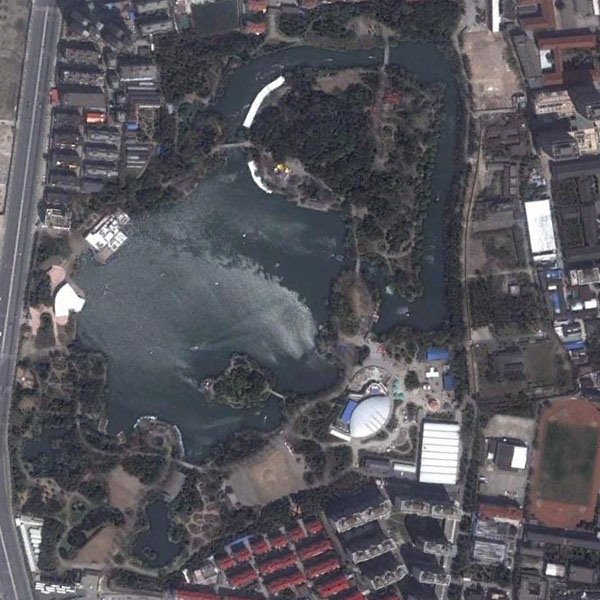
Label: Park